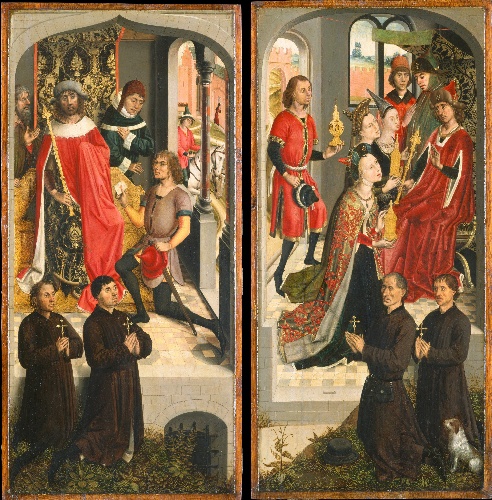
Title: Abner's Messenger before David; The Queen of Sheba Bringing Gifts to Solomon; The Annunciation
Artist: Master of the Saint Barbara Legend
Artist bio: Netherlandish, active late 15th century
Date: ca. 1480
Object type: Painting, wings of an altarpiece
Classification: Paintings
Medium: Oil on oak
Dimensions: Each panel 36 3/4 x 17 5/8 in. (93.3 x 44.8 cm)
Department: European Paintings
Credit line: The Friedsam Collection, Bequest of Michael Friedsam, 1931
Accession year: 1932
Repository: Metropolitan Museum of Art, New York, NY
Tags: Men|David|Annunciation|Dogs|Solomon|Queen of Sheba